Interaction volume radius: 5 \u00c5
Interaction volume height: 10 \u00c5
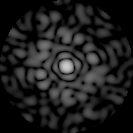
Disorder parameter: 0.8659